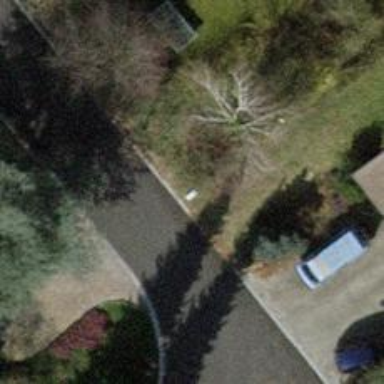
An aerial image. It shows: Street cabinet.